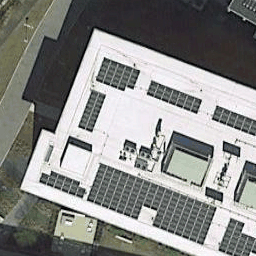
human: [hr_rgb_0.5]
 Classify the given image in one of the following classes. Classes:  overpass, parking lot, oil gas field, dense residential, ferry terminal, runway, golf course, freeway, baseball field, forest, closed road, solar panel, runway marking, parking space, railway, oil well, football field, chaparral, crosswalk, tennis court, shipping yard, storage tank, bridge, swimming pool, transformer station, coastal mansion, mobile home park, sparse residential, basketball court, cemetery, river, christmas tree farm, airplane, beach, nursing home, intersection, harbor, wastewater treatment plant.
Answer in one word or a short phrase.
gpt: solar panel